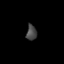
Tissue: lung
Cell type: Endothelial cells
Senescence score: 0.1422
Nuclear area (px): 156
Mean DAPI intensity: 70.263